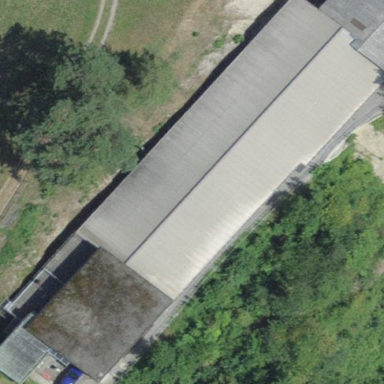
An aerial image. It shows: Transportation building.